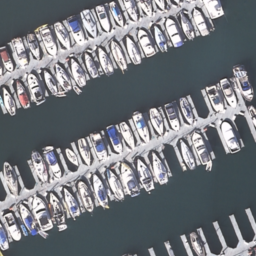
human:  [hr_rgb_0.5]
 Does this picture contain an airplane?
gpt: no

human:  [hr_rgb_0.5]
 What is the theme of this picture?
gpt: harbor

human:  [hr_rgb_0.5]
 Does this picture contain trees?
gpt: no

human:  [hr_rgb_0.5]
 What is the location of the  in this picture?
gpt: i cannot see it